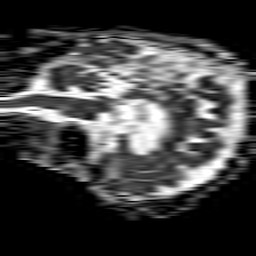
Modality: ADC
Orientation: sagittal
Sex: female
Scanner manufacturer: philips
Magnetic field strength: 1.5 T
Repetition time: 4.6 s
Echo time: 0.08631 s